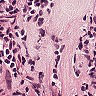
Metastatic tissue present: no